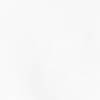
Label: not_dusty